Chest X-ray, AP view. Patient: 28 years old, sex M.
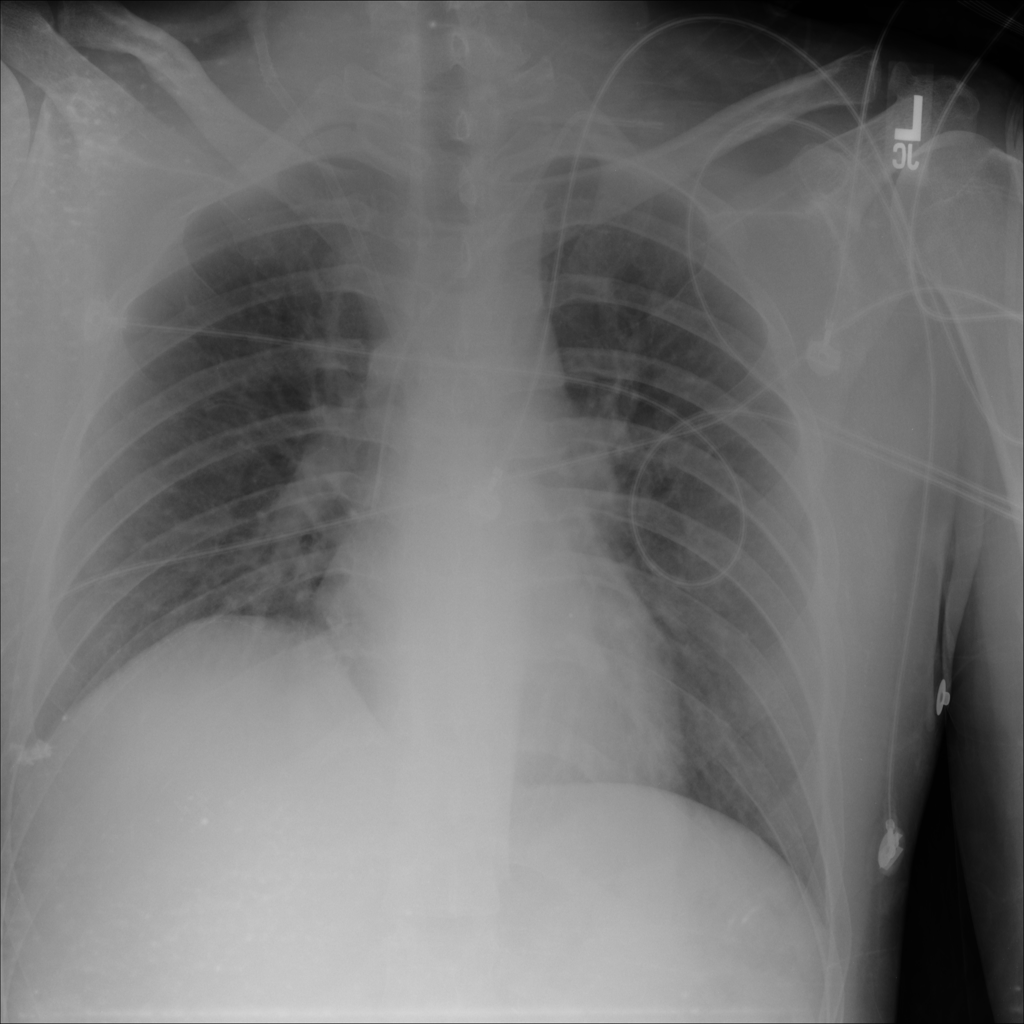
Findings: No Finding